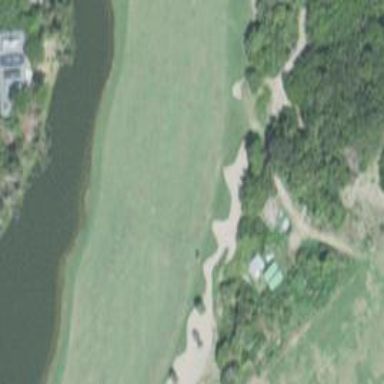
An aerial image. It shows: Golf hole.